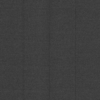
Label: dusty